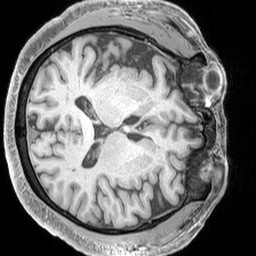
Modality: T1w
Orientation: axial
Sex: male
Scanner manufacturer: siemens
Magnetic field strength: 3 T
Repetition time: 2.3 s
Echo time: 0.00226 s